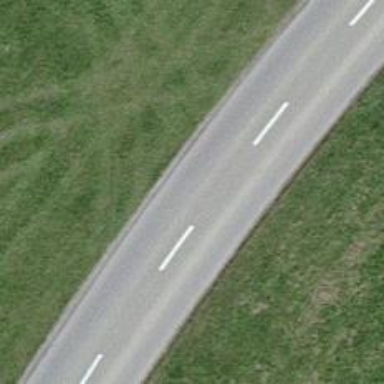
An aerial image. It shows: Tertiary road with asphalt surface.